Interaction volume radius: 5 \u00c5
Interaction volume height: 10 \u00c5
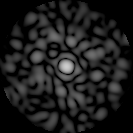
Disorder parameter: 0.8471